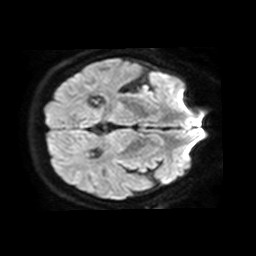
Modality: TRACE
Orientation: axial
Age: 53
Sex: male
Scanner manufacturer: philips
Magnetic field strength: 1.5 T
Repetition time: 4.985 s
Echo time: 0.07744 s